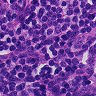
Metastatic tissue present: no